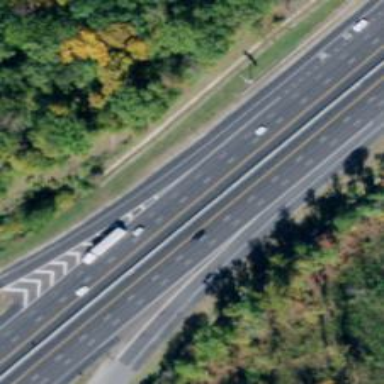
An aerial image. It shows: Asphalt motorway.